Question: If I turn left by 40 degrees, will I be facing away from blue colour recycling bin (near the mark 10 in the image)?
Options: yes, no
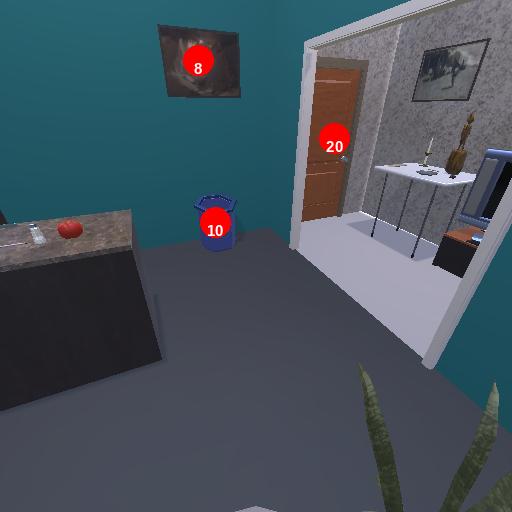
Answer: yes